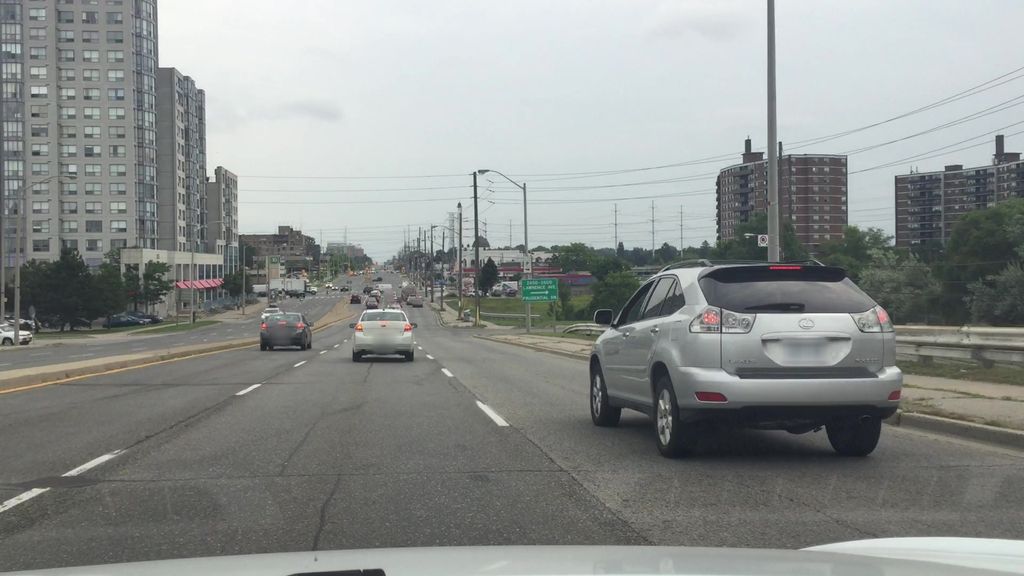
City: toronto